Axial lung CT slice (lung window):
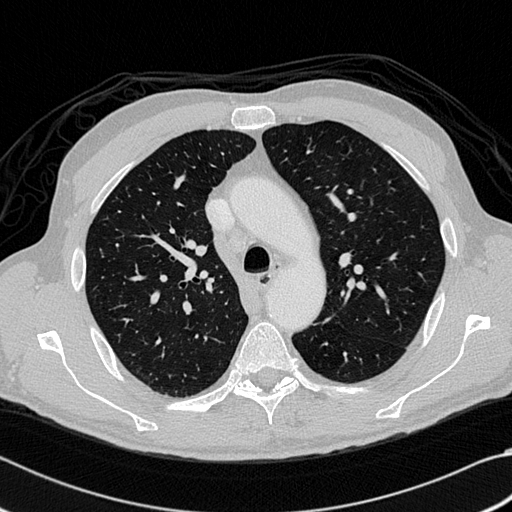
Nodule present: no